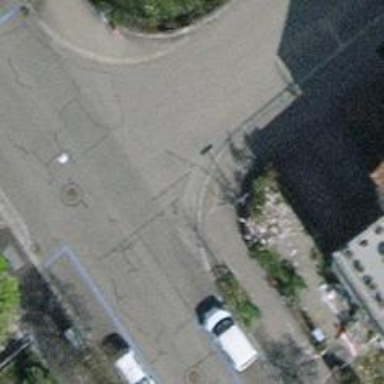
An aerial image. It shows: Asphalt sidewalk along the footway.